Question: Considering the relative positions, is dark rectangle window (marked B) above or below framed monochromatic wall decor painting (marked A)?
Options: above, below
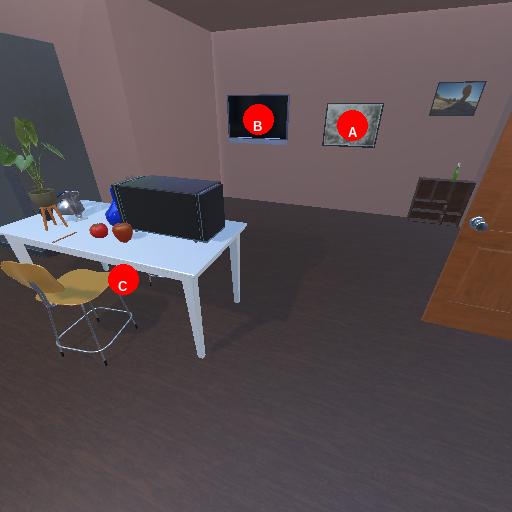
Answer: above